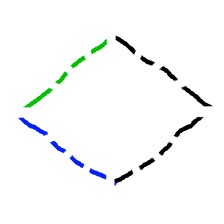
Shape: rhombus